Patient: sex M, age 57
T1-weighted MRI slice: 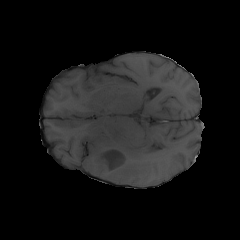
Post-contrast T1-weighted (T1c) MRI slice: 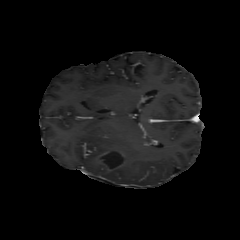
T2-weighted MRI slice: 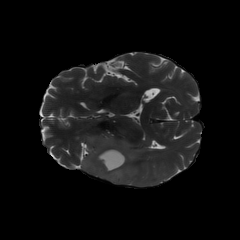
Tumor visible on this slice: yes
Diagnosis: Glioblastoma, IDH-wildtype
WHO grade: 4